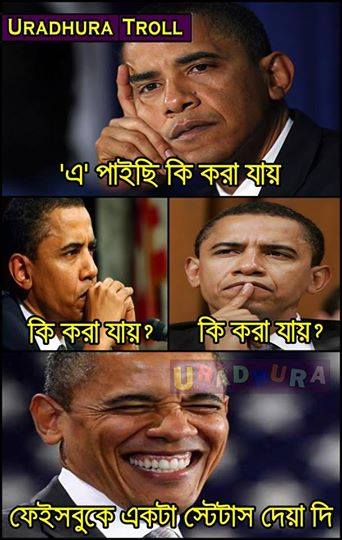
Caption: এ পাইছি কি করা যায় কি করা যায়? কি করা যায়? ফেইসবুকে একটা স্টেটাস দেয়া দি
Label: non-hate